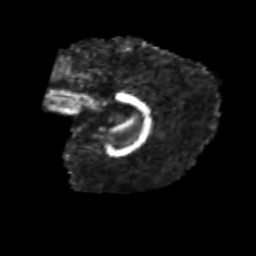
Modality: FA
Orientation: sagittal
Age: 6
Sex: male
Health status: healthy